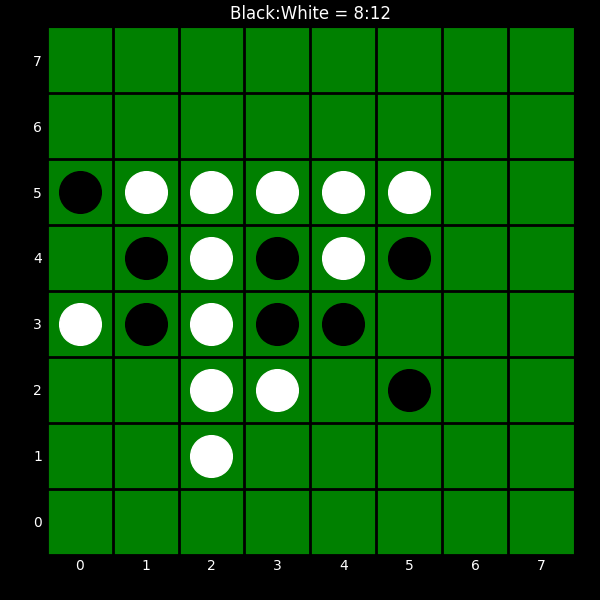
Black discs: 8
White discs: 12